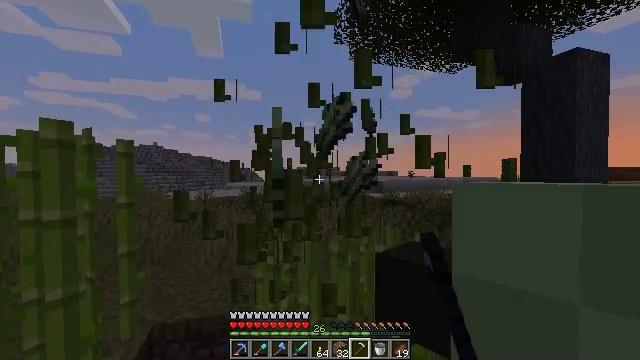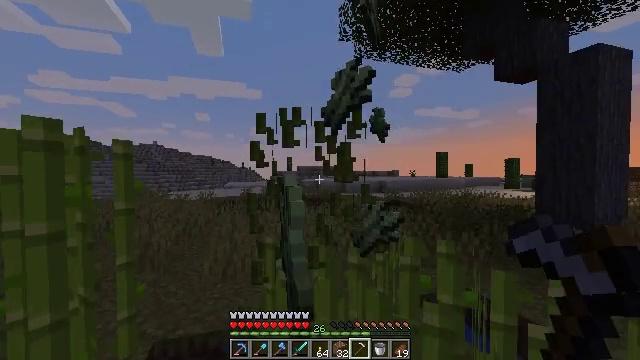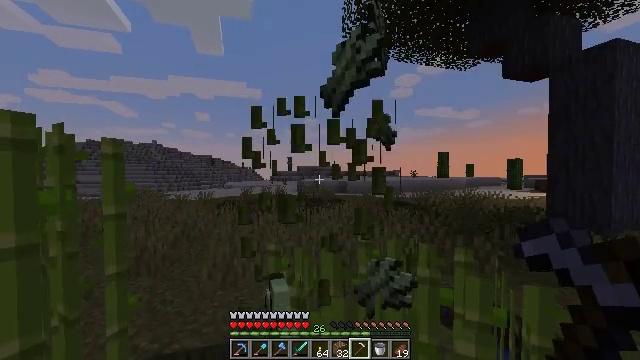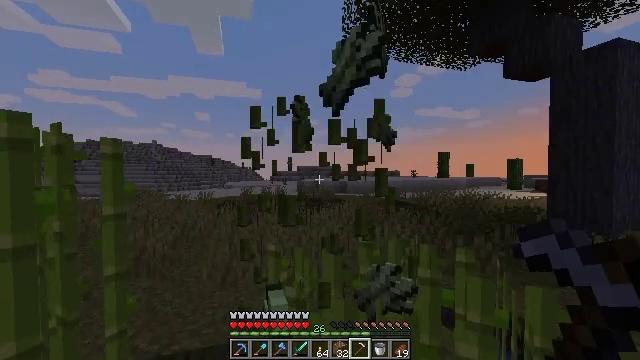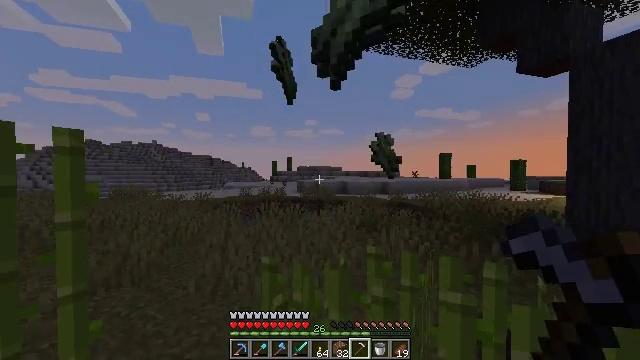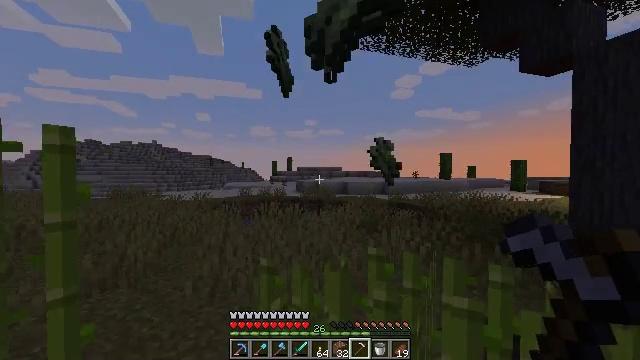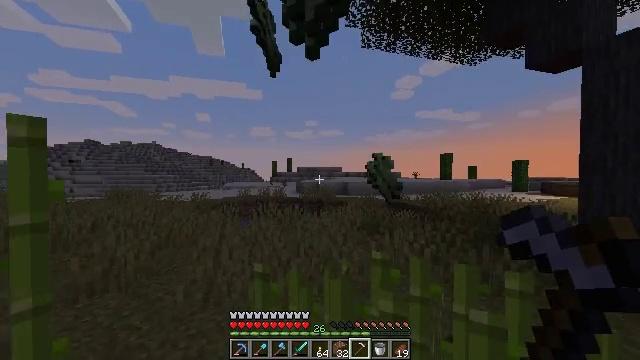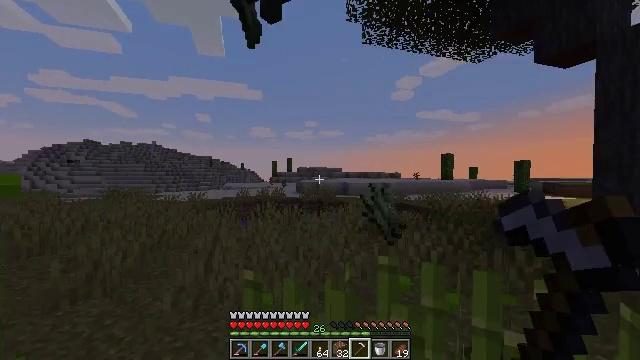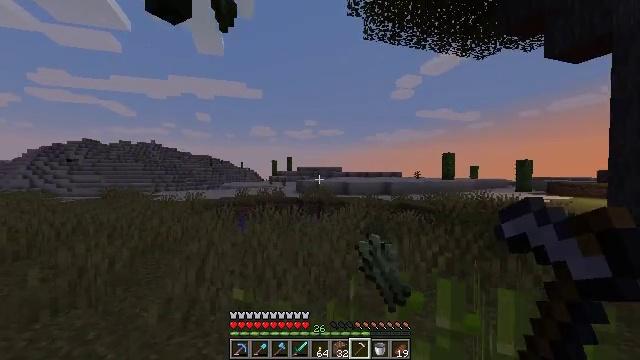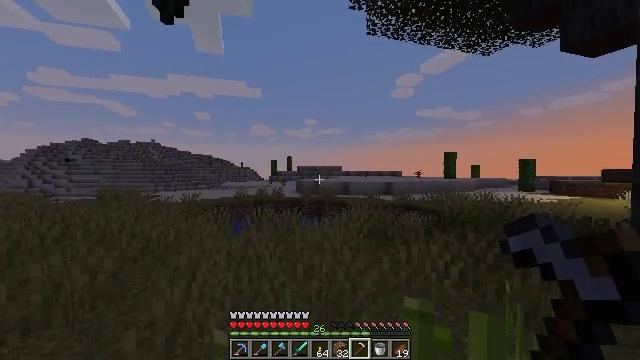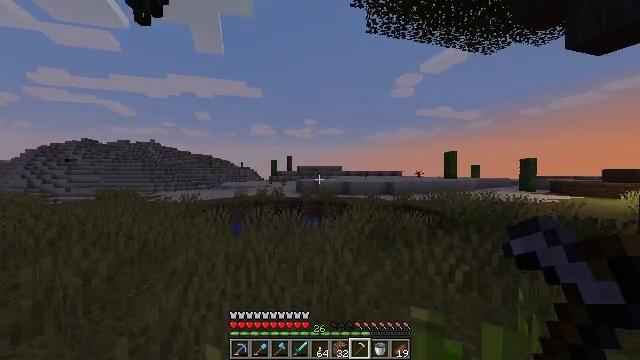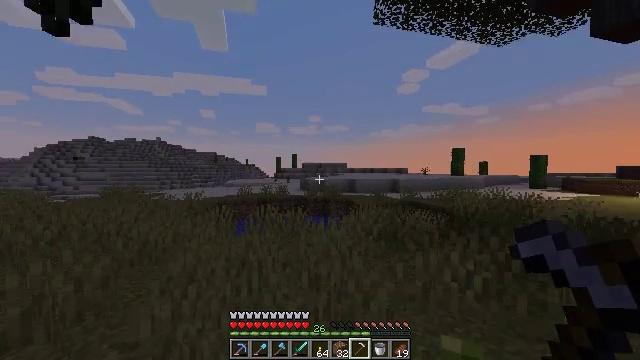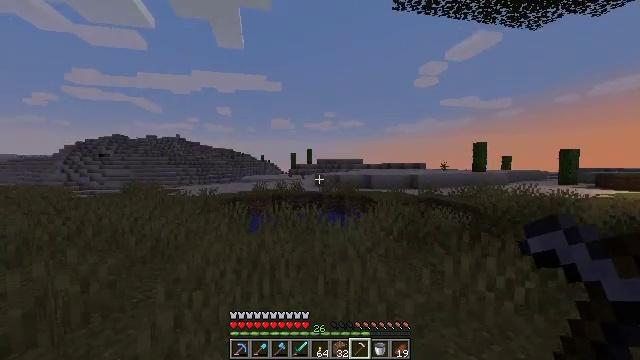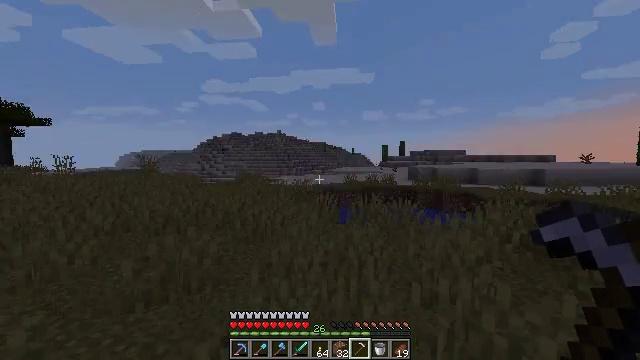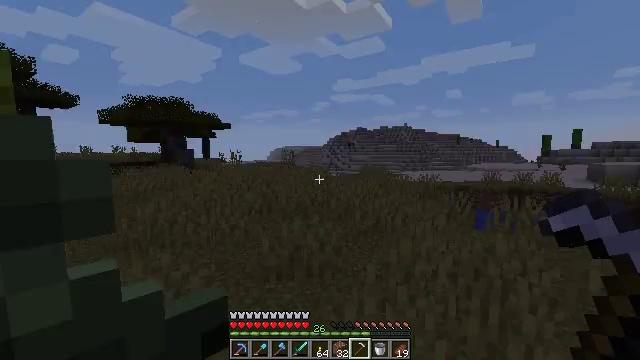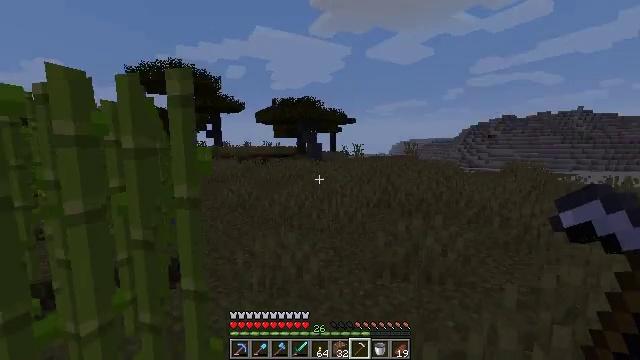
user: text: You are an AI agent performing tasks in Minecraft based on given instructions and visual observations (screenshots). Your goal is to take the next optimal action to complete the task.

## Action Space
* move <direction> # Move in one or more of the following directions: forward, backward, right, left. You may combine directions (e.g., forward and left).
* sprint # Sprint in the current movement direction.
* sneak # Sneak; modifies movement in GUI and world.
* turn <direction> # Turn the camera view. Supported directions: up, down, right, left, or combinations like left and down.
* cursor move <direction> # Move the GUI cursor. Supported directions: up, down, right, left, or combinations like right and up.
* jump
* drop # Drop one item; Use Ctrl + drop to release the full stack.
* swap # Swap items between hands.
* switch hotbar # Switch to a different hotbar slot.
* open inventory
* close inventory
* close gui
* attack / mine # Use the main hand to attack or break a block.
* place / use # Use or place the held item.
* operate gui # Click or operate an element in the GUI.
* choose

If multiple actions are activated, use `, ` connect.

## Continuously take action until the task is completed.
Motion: motion action
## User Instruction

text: Cut down the sugar cane stalks.
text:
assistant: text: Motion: move forward and move left, attack / mine
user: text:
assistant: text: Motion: move forward, attack / mine
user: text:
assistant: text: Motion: move forward, attack / mine
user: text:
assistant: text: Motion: move forward, attack / mine
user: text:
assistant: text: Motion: move forward, attack / mine
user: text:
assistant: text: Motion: move forward, attack / mine
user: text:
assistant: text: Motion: move forward, attack / mine
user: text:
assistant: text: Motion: move forward, attack / mine
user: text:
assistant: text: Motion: move forward, attack / mine
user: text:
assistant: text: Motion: move forward
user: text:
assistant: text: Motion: move forward, turn left
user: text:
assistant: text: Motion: move forward, turn left and down
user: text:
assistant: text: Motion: move forward, turn left and down
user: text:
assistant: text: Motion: move forward, turn left and down
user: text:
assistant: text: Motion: move forward, turn left and down
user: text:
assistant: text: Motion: move forward and move right, turn left and down
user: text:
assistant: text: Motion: move forward and move right, turn left
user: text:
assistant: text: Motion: move forward and move right
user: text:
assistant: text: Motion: move forward and move right
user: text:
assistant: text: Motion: move forward and move right
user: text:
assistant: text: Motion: move forward and move right
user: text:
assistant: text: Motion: move forward and move right, turn left
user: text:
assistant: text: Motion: move right, turn left and down
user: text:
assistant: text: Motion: move right, turn left and down
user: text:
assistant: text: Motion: move right, turn left and down
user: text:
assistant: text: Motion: move right, turn left
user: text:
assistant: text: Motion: move back and move right, turn left
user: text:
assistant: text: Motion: move back and move right, turn left and up
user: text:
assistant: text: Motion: move back and move right, turn left and up
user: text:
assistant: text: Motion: move back, turn left and up